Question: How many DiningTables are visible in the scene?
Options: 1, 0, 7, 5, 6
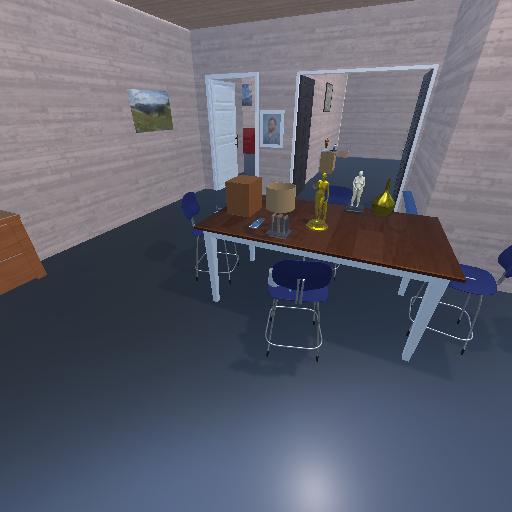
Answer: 1